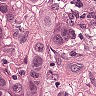
Metastatic tissue present: yes